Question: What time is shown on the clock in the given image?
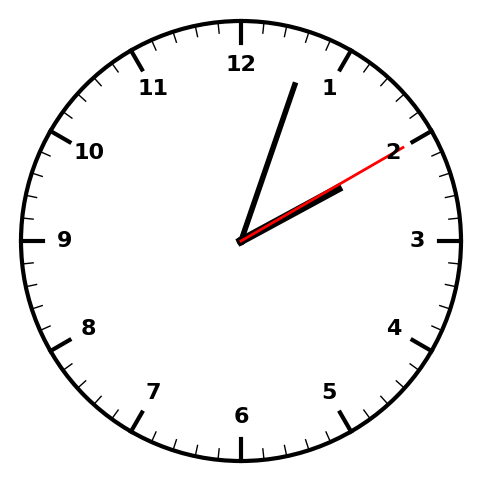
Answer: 02:03:10